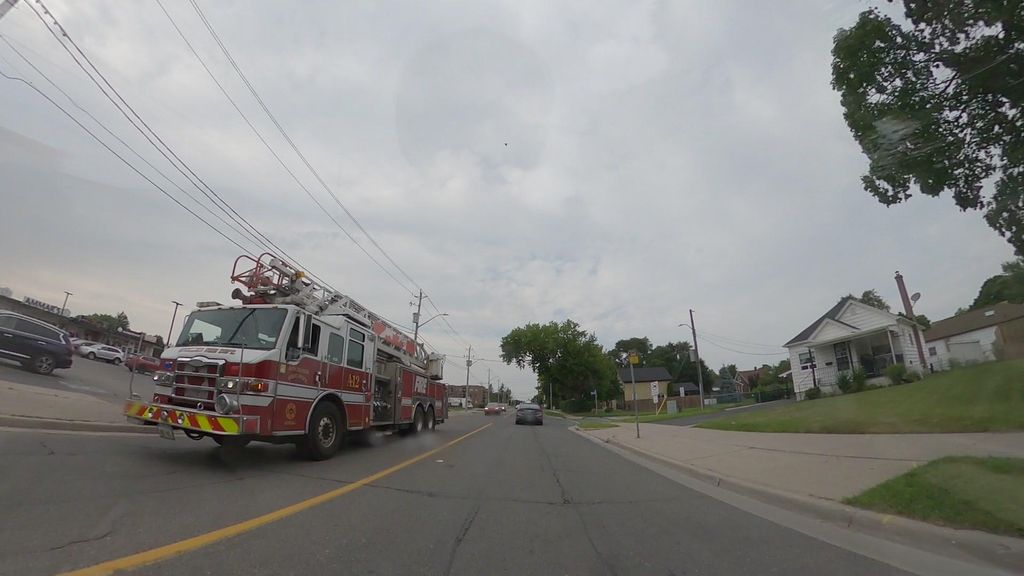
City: kitchener-waterloo